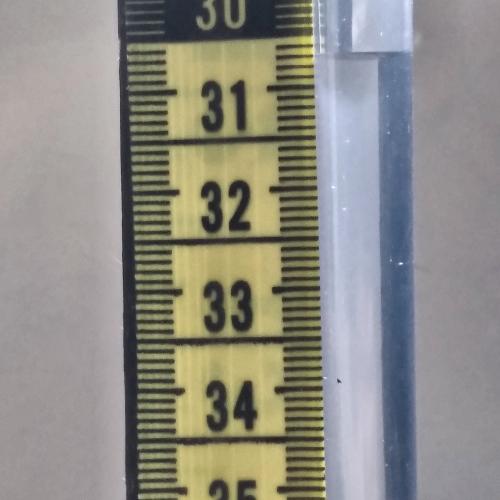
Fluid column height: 30.7 cm